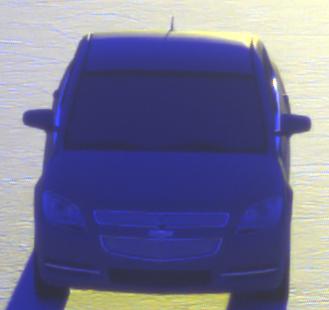
Make: Chevrolet
Model: Malibu 2.4
Detailed model: Malibu
Model produced from: 2012/07
Model produced until: 2014/08
Doors: 4
Color: gray
Road condition: dry road
Daytime: sunrise or sunset
Contrast: high contrast